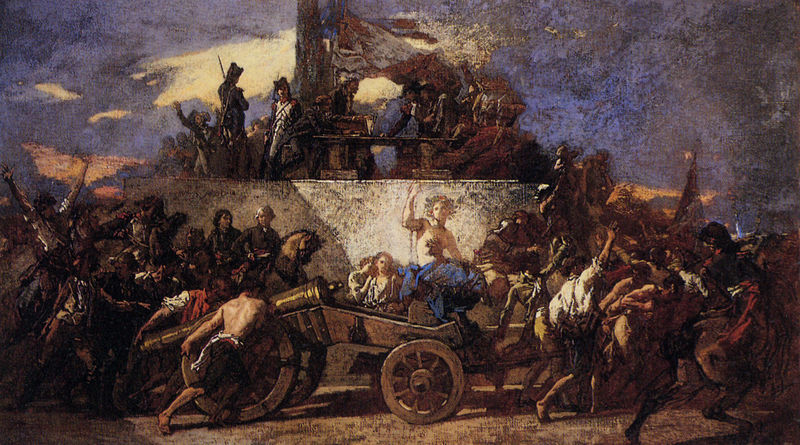
Titel: Enrôlement des volontaires, Eintragung der freiwilligen Soldaten in die Werbelisten
Künstler: Thomas Couture
Standort: Springfield (Massachusetts)
Institution: Museum of Fine Arts
Schlagwörter: akt, blau, dunkel, feuer, flügel, gemälde, gott, haut, held, himmel, kampf, körper, mann, nackt, schatten, umhang, weiß, wolken, frauen, gelb, menschen, ocker, braun, busen, frankreich, frau, geste, hell, holz, hut, licht, männer, nacht, orange, paris, rücken, schwarz, skizze, szene, tisch, rot, tiere, tuch, wolke, ansammlung, malerei, versammlung, hemd, mütze, wand, arme, barock, falten, historie, inkarnat, sockel, stein, ärmel, gesten, hände, öl, dämmerung, wind, rauch, gewand, gold, mantel, pose, klassizismus, rosa, arbeit, pferd, pferde, reiter, räder, beine, brüste, fahnen, tribüne, fahne, flagge, hemden, schleppen, zug, mauer, sonnenuntergang, speichen, werbung, ziehen, arbeiter, holzrad, rad, wagen, wagenrad, krieg, schlacht, tricolore, historienbild, soldaten, weiblich, anstrengung, kraft, muskeln, goya, metall, faltenwurf, podest, abendrot, leiber, barfuss, kanone, belichtung, messing, buch, revolution, uniform, uniformen, waffen, durcheinander, soldat, waffe, volk, tasche, allegorie, kranz, lorbeer, lorbeerkranz, göttin, feldzug, heer, marsch, rüstung, sieg, französische, tracht, triumph, gestus, putz, leib, freiheit, pfer, krieger, historienmalerei, richtung, poussin, prozession, zentrum, geschütz, kanonen, speer, flaggen, mittelpunkt, jubel, armut, athene, asche, barfus, barock-klassizismus, bekränzter, faus, gericault, grüssen, guillotine, kanonenwagen, marschieren, nabe, podestg, rahne, rekrutierung, revolutuion, schieben, sieger, siegergeste, triumphzug, französische revolution, victoria, waagen, wei´, triumpf, bajonette, bastille, galgen, tribunal, viktoria, ares, 1789, rader, schiben, rad frankreich